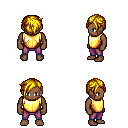
a pixel art fantasy rpg character, male body template, human, dark skin, gold chest armor, magenta pants, blonde pixie cut hairstyle, four views (front, back, left, right), 2x2 character sprite sheet, small pixel art, hard edges, no anti-aliasing